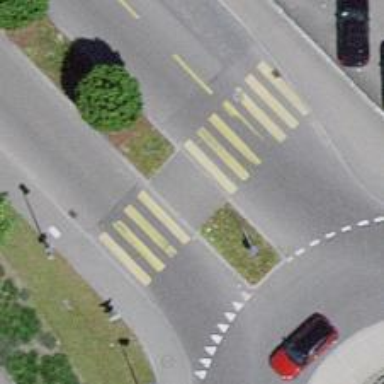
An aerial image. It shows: Marked crossing with pedestrian island.